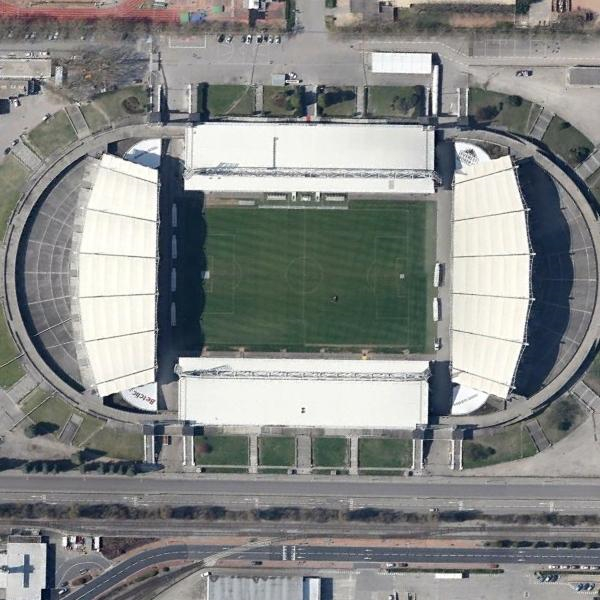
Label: Stadium